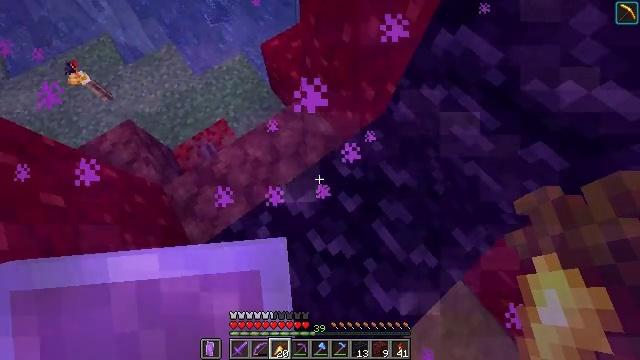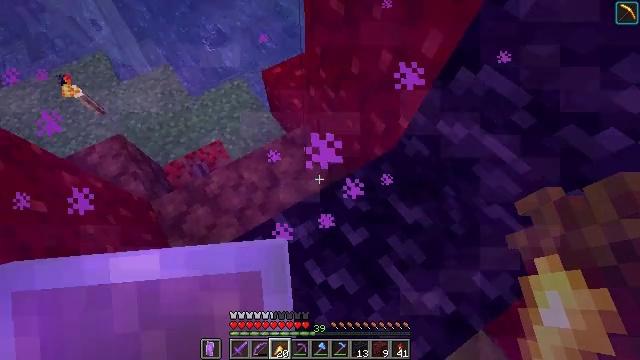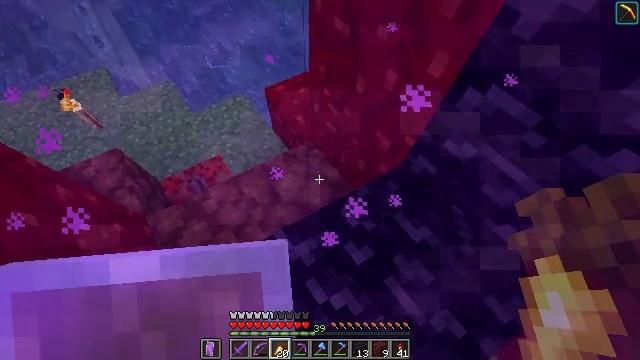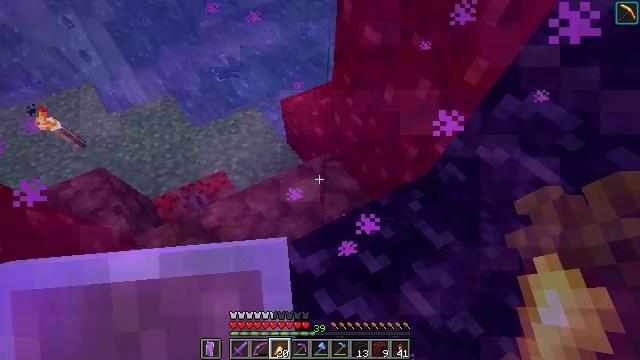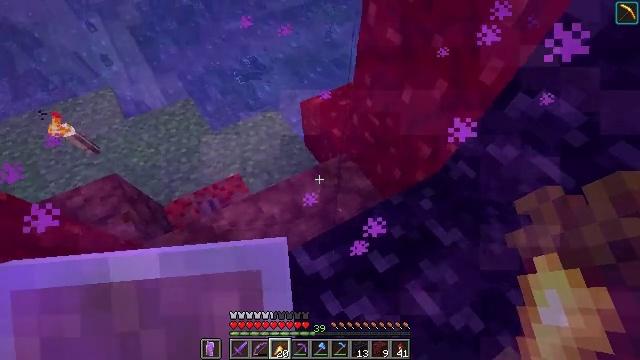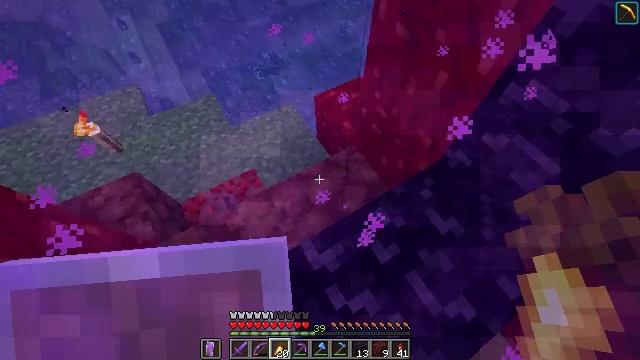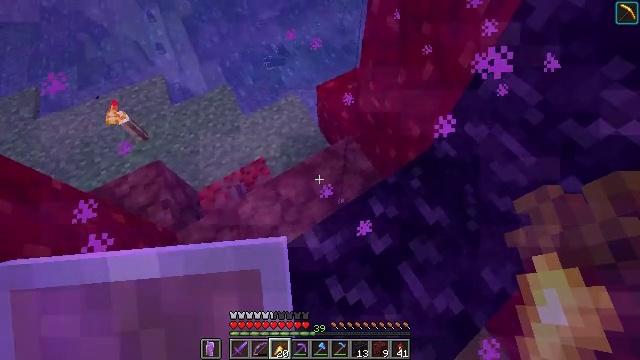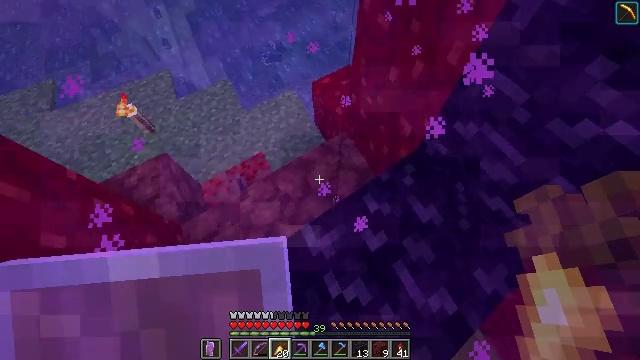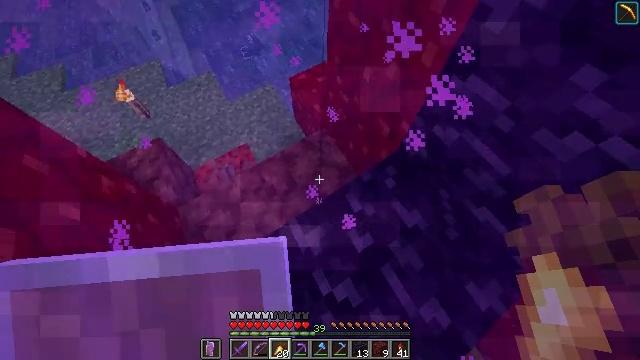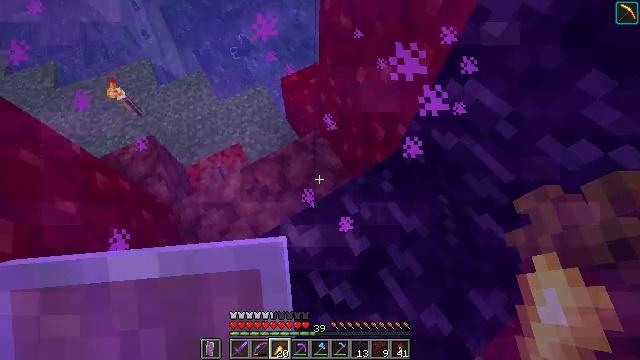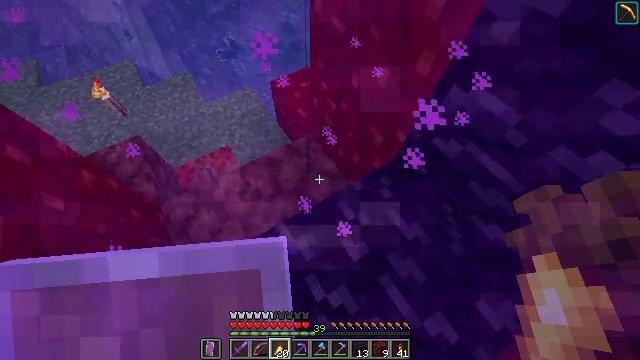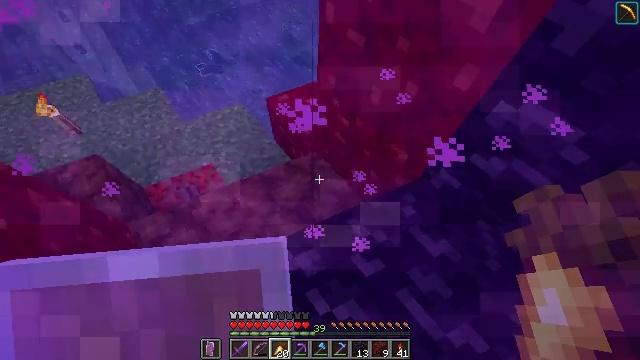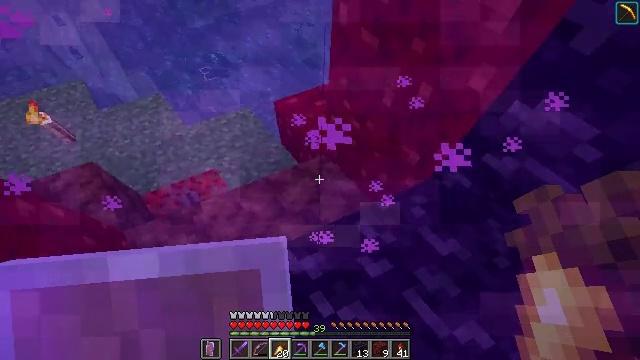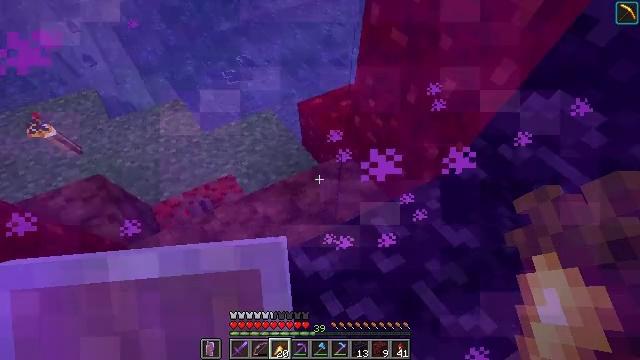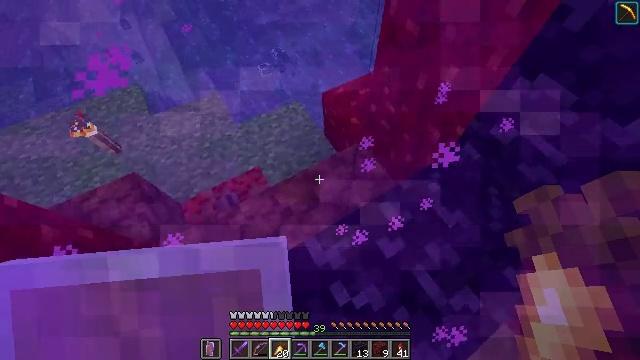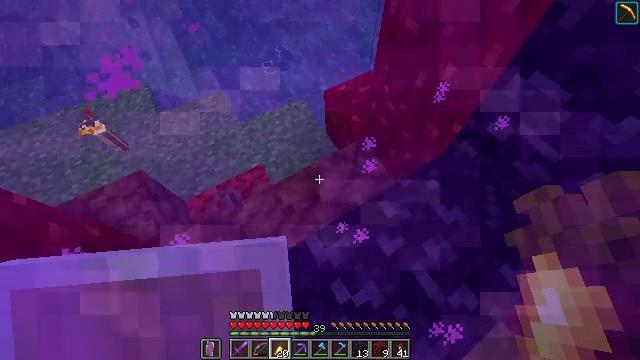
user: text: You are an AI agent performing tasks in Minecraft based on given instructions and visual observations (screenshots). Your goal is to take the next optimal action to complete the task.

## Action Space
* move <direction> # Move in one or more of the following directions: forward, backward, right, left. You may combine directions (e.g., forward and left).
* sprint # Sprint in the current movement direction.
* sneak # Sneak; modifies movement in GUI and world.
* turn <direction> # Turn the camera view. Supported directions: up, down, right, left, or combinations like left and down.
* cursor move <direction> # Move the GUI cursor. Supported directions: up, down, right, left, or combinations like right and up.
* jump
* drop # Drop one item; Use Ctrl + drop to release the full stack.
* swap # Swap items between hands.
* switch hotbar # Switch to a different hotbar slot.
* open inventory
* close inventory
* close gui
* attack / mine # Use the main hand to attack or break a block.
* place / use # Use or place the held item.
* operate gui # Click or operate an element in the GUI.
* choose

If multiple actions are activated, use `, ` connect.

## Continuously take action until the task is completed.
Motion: motion action
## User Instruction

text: Harvest nether wart blocks for resources.
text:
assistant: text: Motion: turn left and up
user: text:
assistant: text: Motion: turn up
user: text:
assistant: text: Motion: no_op
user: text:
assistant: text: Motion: turn left
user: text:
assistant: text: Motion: no_op
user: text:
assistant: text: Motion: no_op
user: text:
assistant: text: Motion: no_op
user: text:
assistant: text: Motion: no_op
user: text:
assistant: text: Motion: no_op
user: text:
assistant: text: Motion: no_op
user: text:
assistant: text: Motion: no_op
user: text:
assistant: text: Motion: no_op
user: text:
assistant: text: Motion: no_op
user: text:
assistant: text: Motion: no_op
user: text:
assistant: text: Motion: no_op
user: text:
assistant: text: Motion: no_op
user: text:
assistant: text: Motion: no_op
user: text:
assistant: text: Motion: no_op
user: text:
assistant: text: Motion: no_op
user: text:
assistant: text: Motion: no_op
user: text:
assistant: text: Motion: no_op
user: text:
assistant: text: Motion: no_op
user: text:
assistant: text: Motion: no_op
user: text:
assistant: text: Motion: no_op
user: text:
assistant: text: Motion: no_op
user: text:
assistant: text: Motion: no_op
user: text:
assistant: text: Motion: no_op
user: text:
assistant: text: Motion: no_op
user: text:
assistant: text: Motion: no_op
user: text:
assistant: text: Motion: no_op